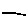
Label: line